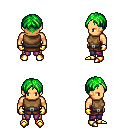
a pixel art fantasy rpg character, male body template, human, tanned skin, leather chest armor, magenta pants, green parted hairstyle, gold gloves, gold boots, four views (front, back, left, right), 2x2 character sprite sheet, small pixel art, hard edges, no anti-aliasing